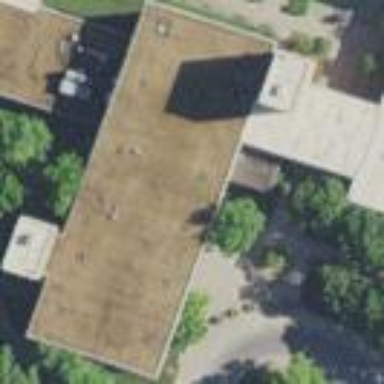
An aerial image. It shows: View of university building.